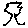
Label: tree